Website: walmart
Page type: store-pickup
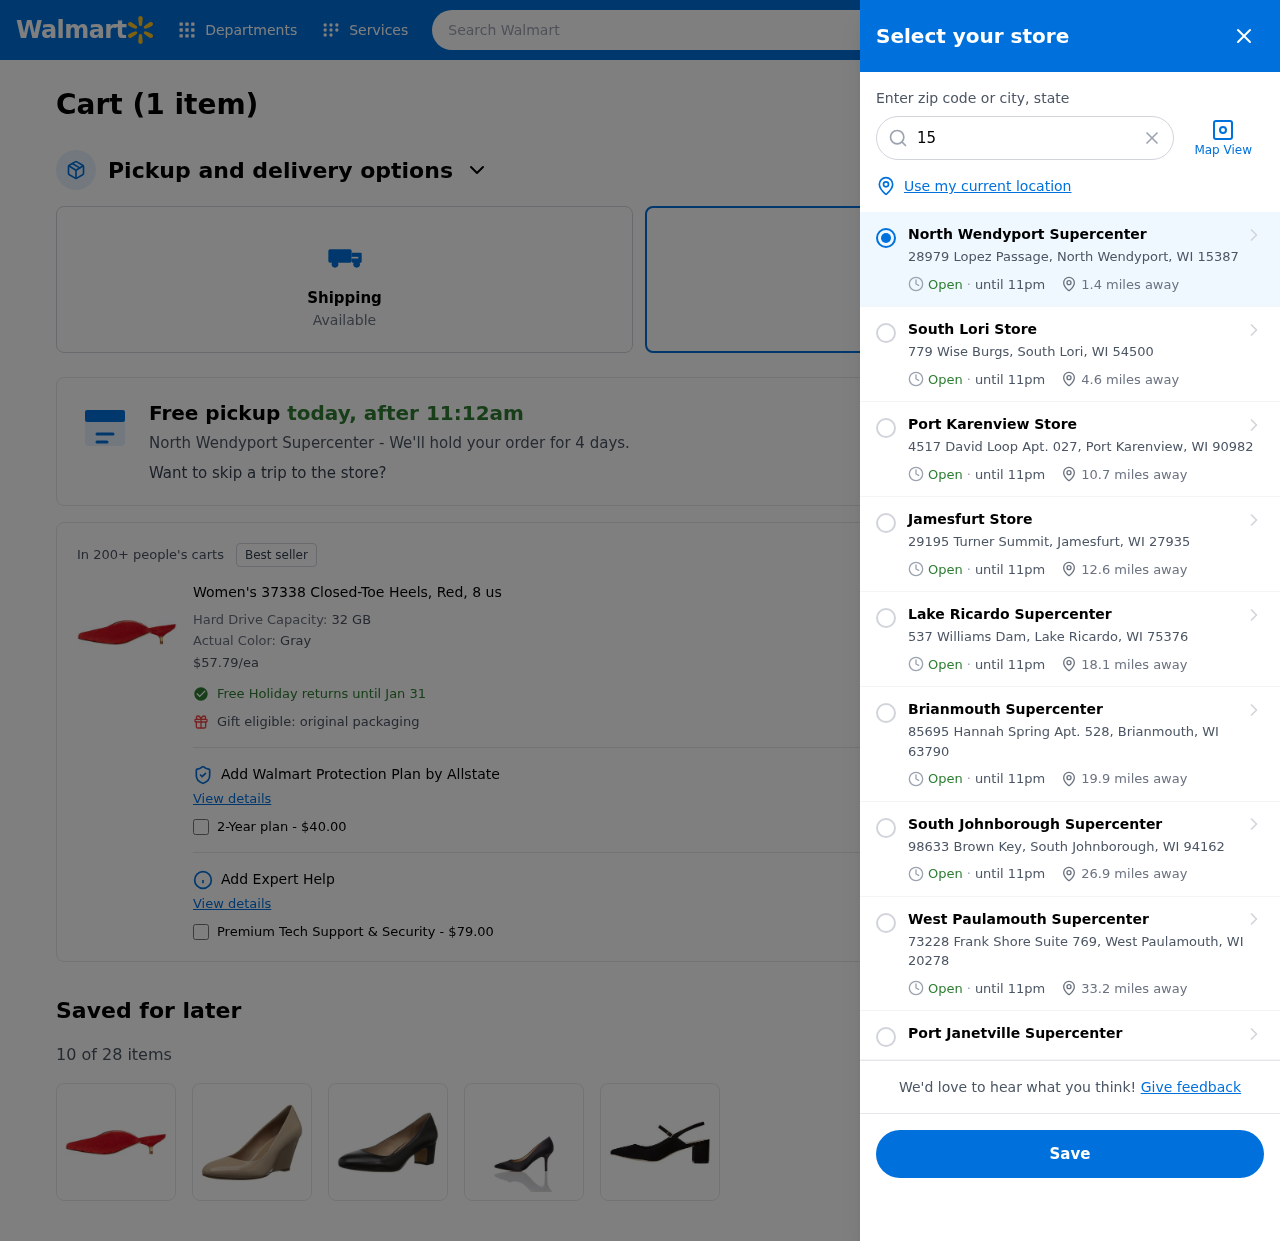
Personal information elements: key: PII_CITY
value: North Wendyport
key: PII_CITY
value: North Wendyport Supercenter
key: PII_CITY_STATE_ZIP
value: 28979 Lopez Passage, North Wendyport, WI 15387
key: PII_LOCATION1_CITY
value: South Lori Store
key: PII_LOCATION1_CITY_STATE_ZIP
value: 779 Wise Burgs, South Lori, WI 54500
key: PII_LOCATION2_CITY
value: Port Karenview Store
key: PII_LOCATION2_CITY_STATE_ZIP
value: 4517 David Loop Apt. 027, Port Karenview, WI 90982
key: PII_LOCATION3_CITY
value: Jamesfurt Store
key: PII_LOCATION3_CITY_STATE_ZIP
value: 29195 Turner Summit, Jamesfurt, WI 27935
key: PII_LOCATION4_CITY
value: Lake Ricardo Supercenter
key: PII_LOCATION4_CITY_STATE_ZIP
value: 537 Williams Dam, Lake Ricardo, WI 75376
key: PII_LOCATION5_CITY
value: Brianmouth Supercenter
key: PII_LOCATION5_CITY_STATE_ZIP
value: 85695 Hannah Spring Apt. 528, Brianmouth, WI 63790
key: PII_LOCATION6_CITY
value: South Johnborough Supercenter
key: PII_LOCATION6_CITY_STATE_ZIP
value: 98633 Brown Key, South Johnborough, WI 94162
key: PII_LOCATION7_CITY
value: West Paulamouth Supercenter
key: PII_LOCATION7_CITY_STATE_ZIP
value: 73228 Frank Shore Suite 769, West Paulamouth, WI 20278
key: PII_LOCATION8_CITY
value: Port Janetville Supercenter
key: PII_POSTCODE
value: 15387
Product elements: key: PRODUCT1_NAME
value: Women's 37338 Closed-Toe Heels, Red, 8 us
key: PRODUCT1_PRICE
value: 57.79
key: PRODUCT1_DESC
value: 32 GB
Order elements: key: ORDER_NUM_ITEMS
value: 1
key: ORDER_NUM_ITEMS
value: Cart (1 item)
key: ORDER_DELIVERY_DATE
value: today, after 11:12am
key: ORDER_ITEM1_QUANTITY
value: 1
Search elements: key: HEADER_SEARCH
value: Search Walmart
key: SEARCH_LOCATION
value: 15387